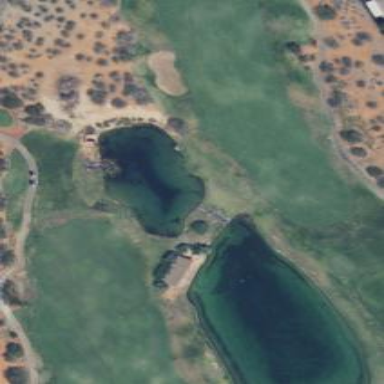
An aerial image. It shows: Water hazard on golf course. The hazard is natural water feature.